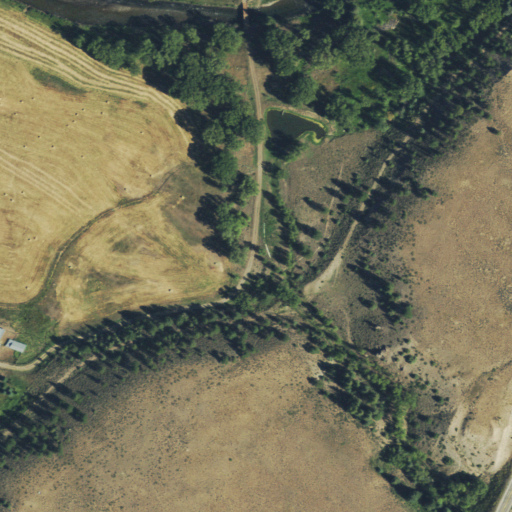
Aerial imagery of valley in Colorado named Yeager Gulch containing shrub, evergreen forest, deciduous forest, pasture, woody wetlands, low intensity development, open water, and open development